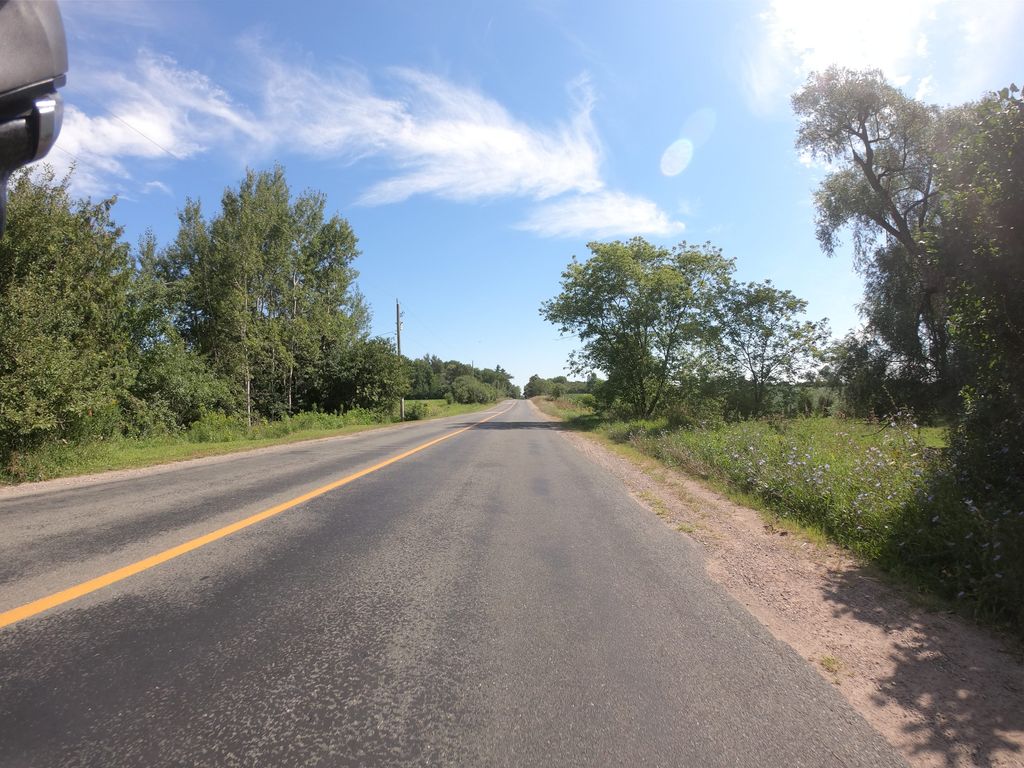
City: kitchener-waterloo